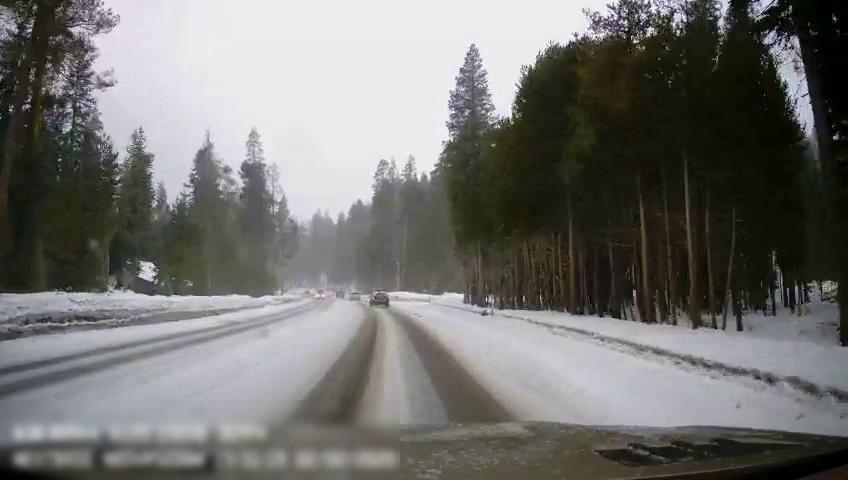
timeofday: Day
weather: Snowy
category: Drivable Space
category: Vehicles | Car
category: Vehicles | SUV